Question: I've been trying to get this working for some time... Is there any way to put a transparent fixed header on a listview, so it looks kind of like this:

As you scroll up, the header will eventually be a regular header with item 1 below it.
I guess I'll have to implement onScrollListener and do something like when the first visible item is item 2 in the list, start moving the listview margins by 1 pixel, until it is below the header? Or are there better ways? Any ideas on how one would do something like that?
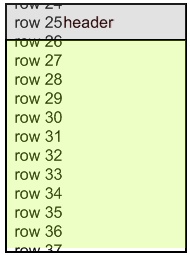
Answer: I would make a FrameLayout... and put your ListView in it first, filling the screen. Then put a TextView on top of that. To get the desired behavior at the top, maybe have a blank element at position 0 of the list, or just make the top padding of list item 0 have the height of your header...
Does that make sense? The ListView should scroll underneath the TextView in a FrameLayout.